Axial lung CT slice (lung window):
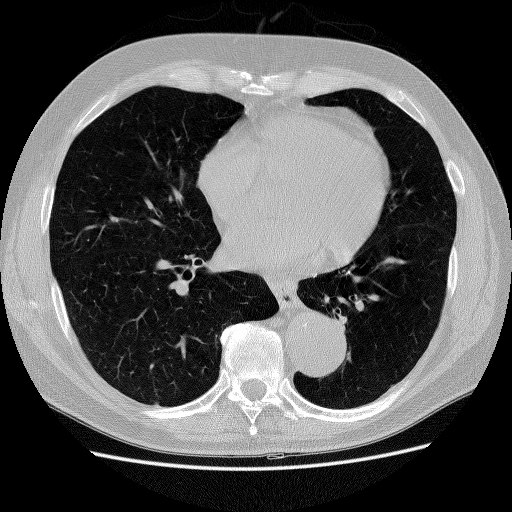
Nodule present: no